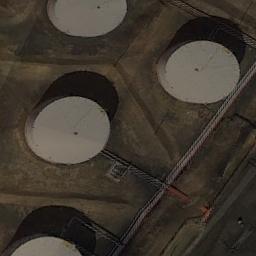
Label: storage_tank